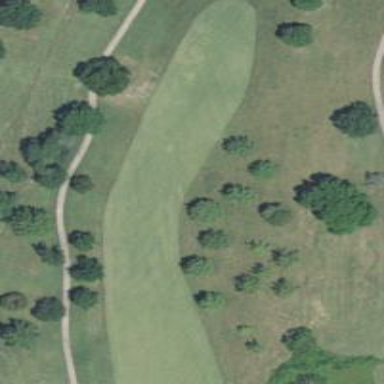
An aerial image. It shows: Golf hole.